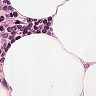
Metastatic tissue present: no